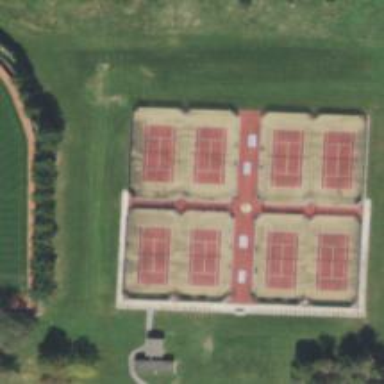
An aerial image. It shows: The stadium is leisure land designated for tennis. It serves as the primary outdoor tennis courts for Bowling Green State University.